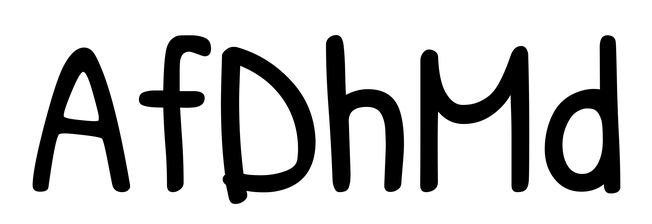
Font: PatrickHand-Regular